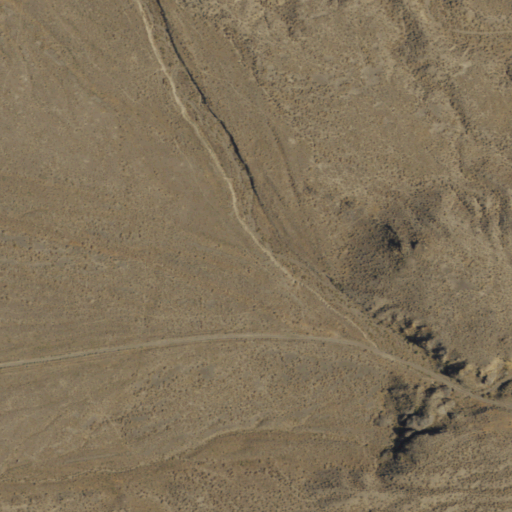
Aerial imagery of valley in Nevada named Cox Canyon containing only shrub